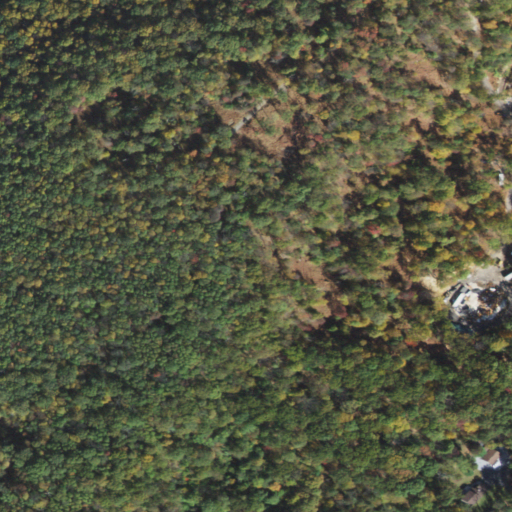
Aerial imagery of mountain in Pennsylvania named Deer Path Hill containing deciduous forest, medium intensity development, open development, and low intensity development